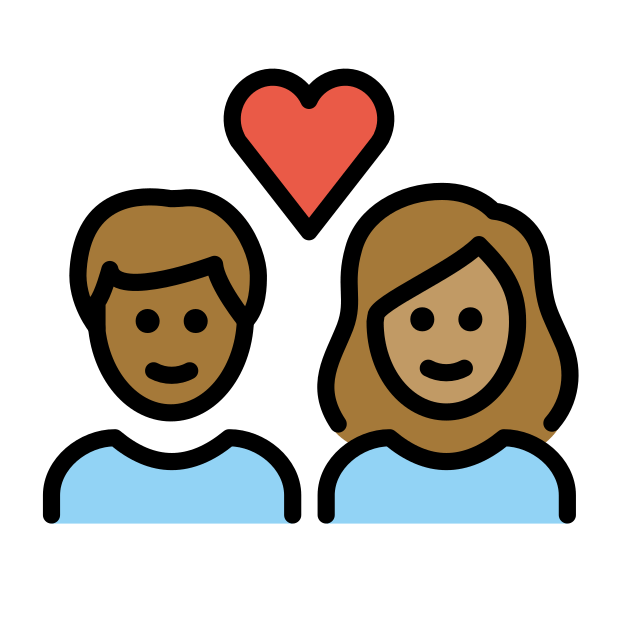
couple with heart: woman, man, medium-dark skin tone, medium skin tone